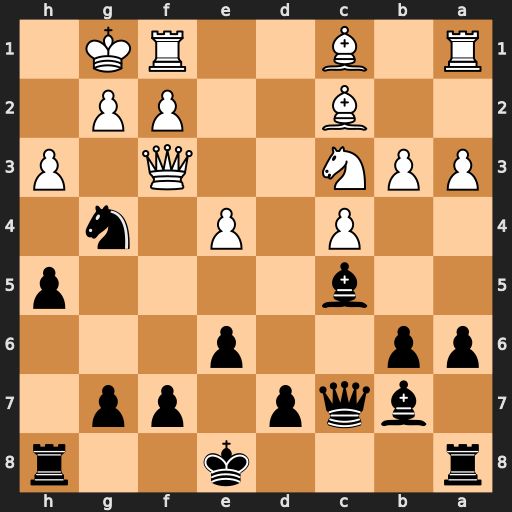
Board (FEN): r3k2r/1bqp1pp1/pp2p3/2b4p/2P1P1n1/PPN2Q1P/2B2PP1/R1B2RK1
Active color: b
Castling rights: kq
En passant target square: -
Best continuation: Qh2#